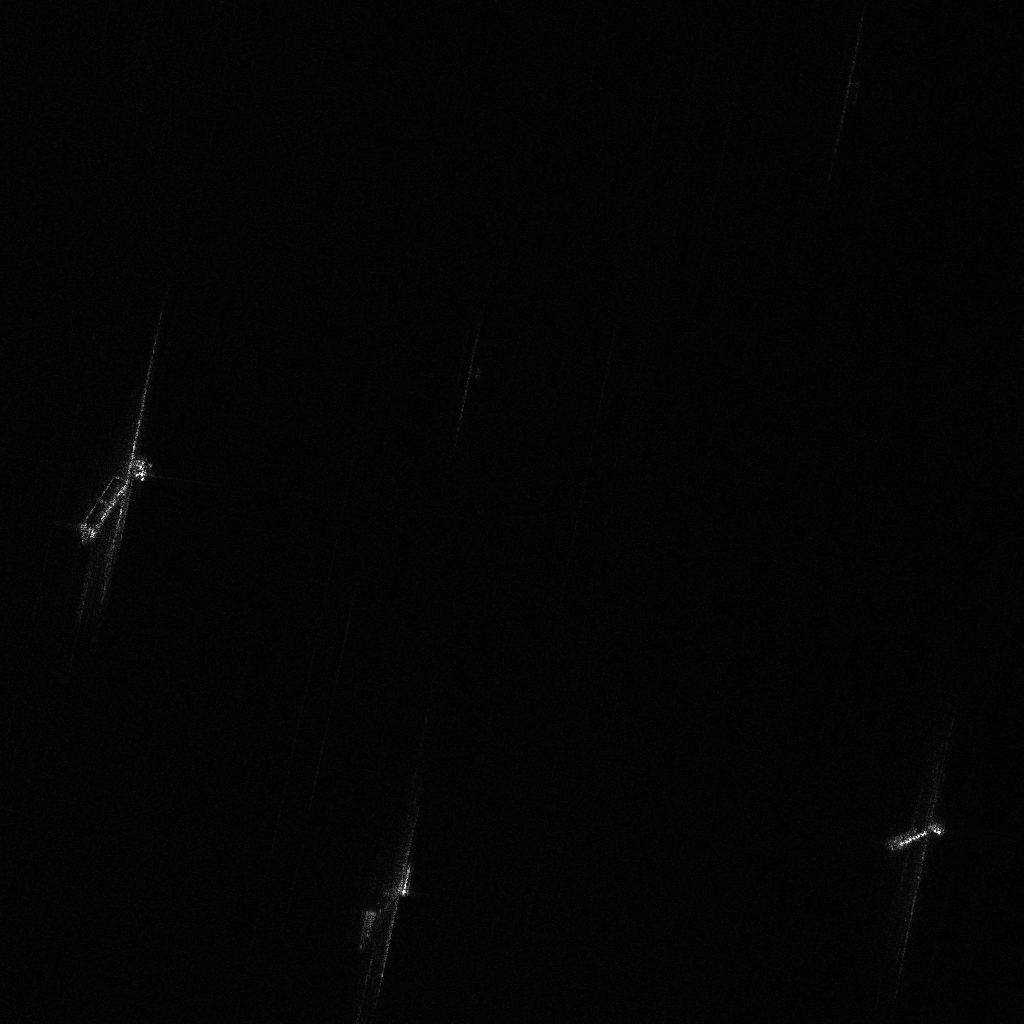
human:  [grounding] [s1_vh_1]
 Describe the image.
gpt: In the satellite image, there is  <ref>1 large container </ref> <box>[[9, 44, 11, 53, 41]]</box> located at left,  <ref>1 medium container </ref> <box>[[88, 78, 89, 84, 72]]</box> located at bottom right,  <ref>2 medium container </ref> <box>[[39, 83, 40, 87, 12], [35, 88, 36, 93, 12]]</box> located at bottom.